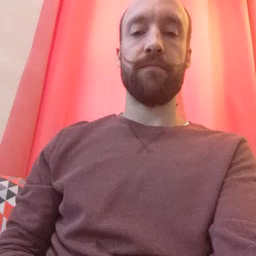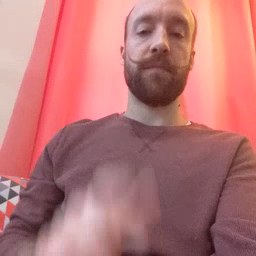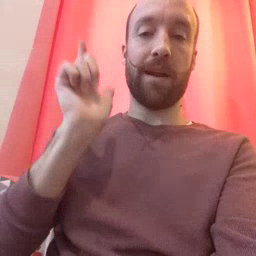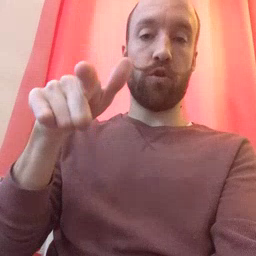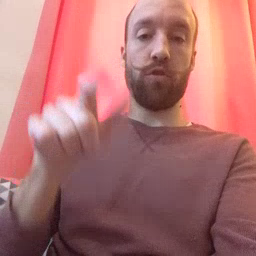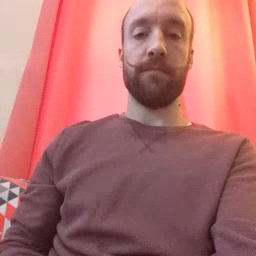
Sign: later